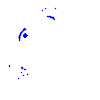
Particle: proton